Question: I am working on a project where I am using jquery select2 for making tags. Everything is working perfectly fine except one thing.
Select2 forcefully clear the input value ( which is not created as a tag ) on clicking outside.
for example.
in the below screenshot when i enter xyz and click outside the tag selector it clear the xyz.

I don't want to clear the value.
How to force Select2 for not clearing the value?
I google it but did't got lucky and also there is no option in select2 docs
<URL>
this is how am using
HTML
'''
<input type="hidden" id="tagSelect" value="brown,red,green" style="width:300px;" />
'''
JS
'''
$('#tagSelect').select2({
tags: ["red", "green", "blue"],
minimumResultsForSearch: -1,
dropdownCss:{"display": "none"},
tokenSeparators: [",",13," "]
});
'''
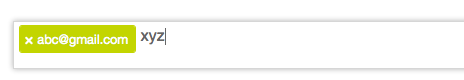
Answer: After spending time in Select2 code i finally found a solution to overwrite the 'clearSearch' function so it will not clear the value until user make it a tag.
Select2 give us option to overwrite any function.
'window.Select2' they insert the select2 object into windows object so if we need any customisation
CODE:
'''
window.Select2.class.multi.prototype.clearSearch=function(){
var placeholder = this.getPlaceholder(),
maxWidth = this.getMaxSearchWidth();
// CurrentThisInput=(this.search); i used this to get the current select2 element and make further action if required.
if(this.search.val()!=""){}else
if (placeholder !== undefined && this.getVal().length === 0 && this.search.val()=="") {
this.search.val(placeholder).addClass("select2-default");
this.search.width(maxWidth > 0 ? maxWidth : this.container.css("width"));
}
}
'''
Thank you all for support